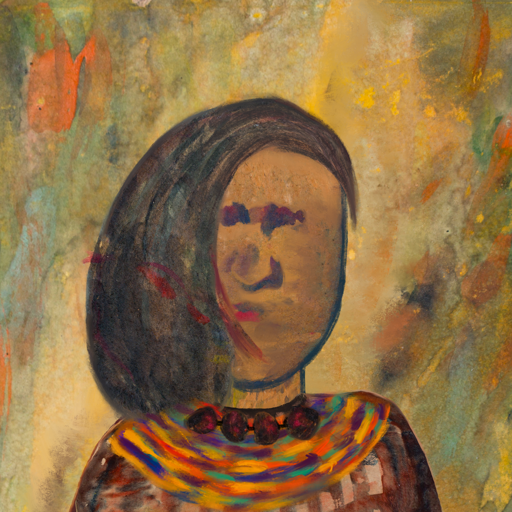
Background: Comrade, Head And Neck Front: In_The_Sun, Face Front: In_The_Sun, Bust: Orphan, Hair Front: Gypsy_Mother, Head Accessory: Blank, Second Necklace: An_Impression_2, Necklace: Mosgoul, Baby: Blank